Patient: sex M, age 46
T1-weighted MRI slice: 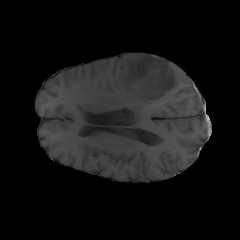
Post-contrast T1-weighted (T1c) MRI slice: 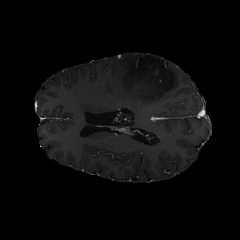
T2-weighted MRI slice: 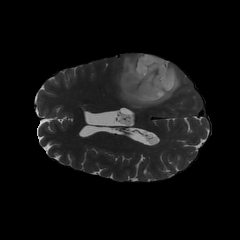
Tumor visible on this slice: yes
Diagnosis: Astrocytoma, IDH-mutant
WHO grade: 3